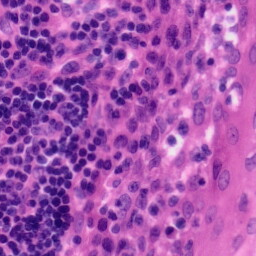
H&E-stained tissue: Tonsil